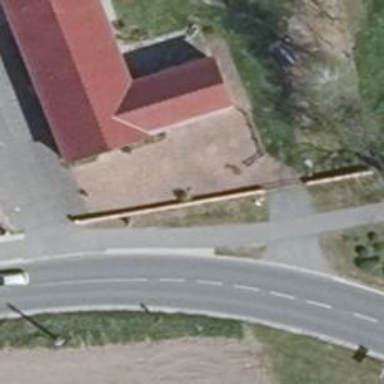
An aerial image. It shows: Restaurant.